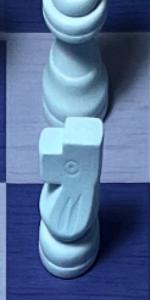
Label: Knight_White